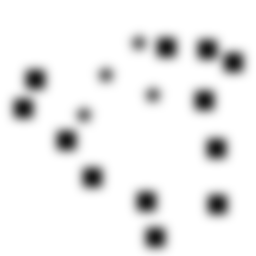
Squares: 12
Triangles: 0
Stars: 4
Total shapes: 16